Field crop: maize
Growth stage: 2
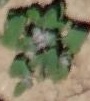
Species: chenopodium